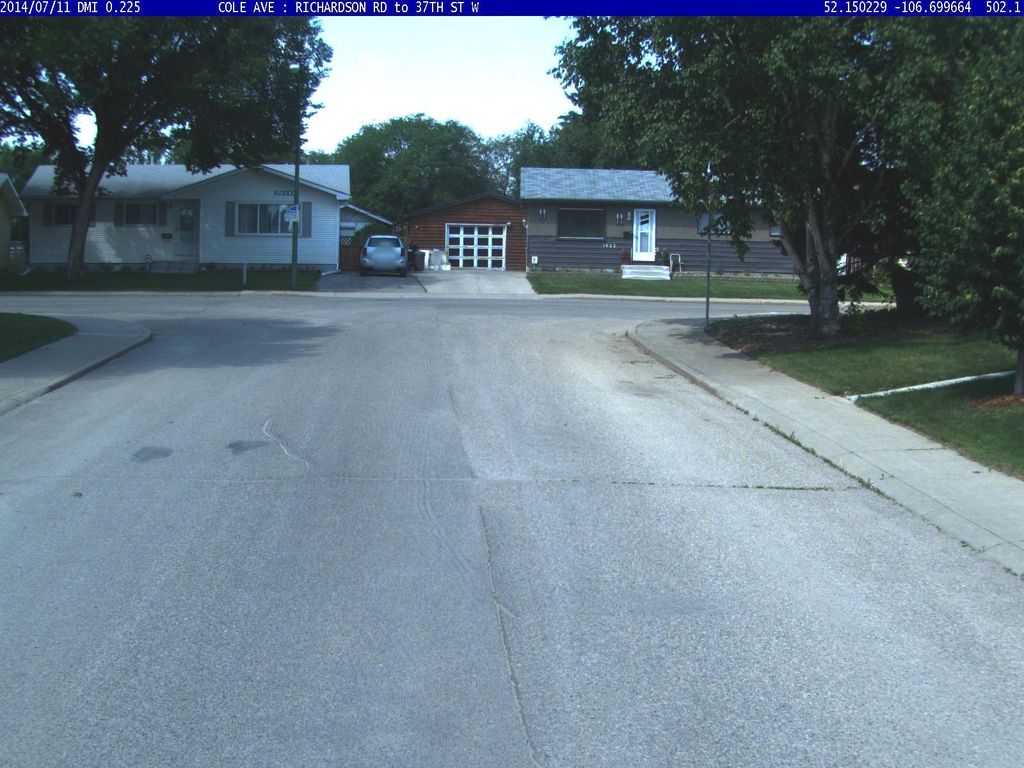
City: saskatoon